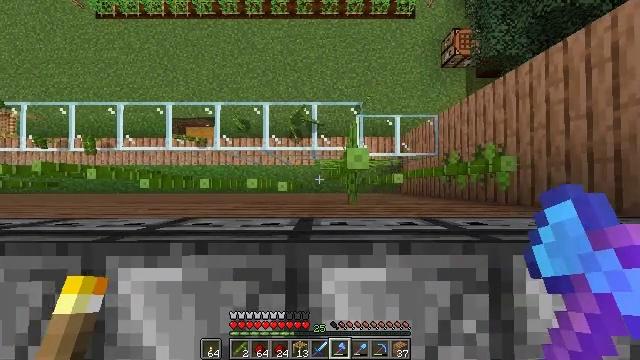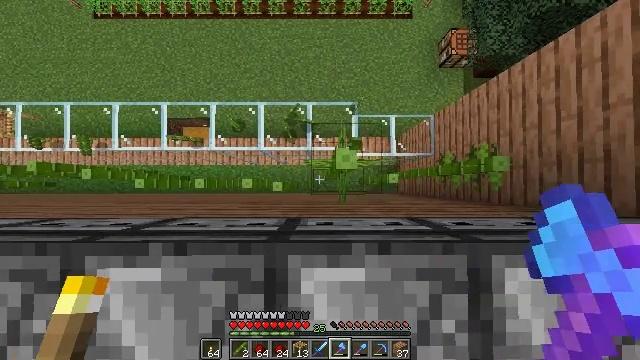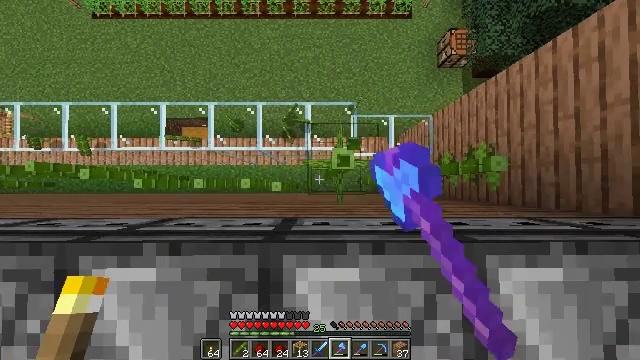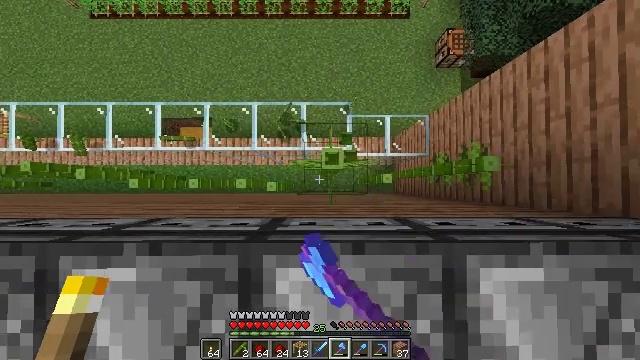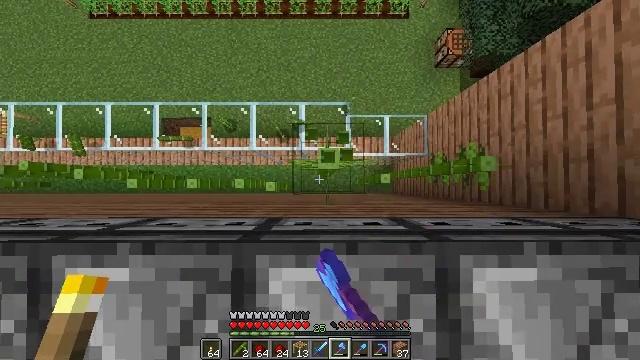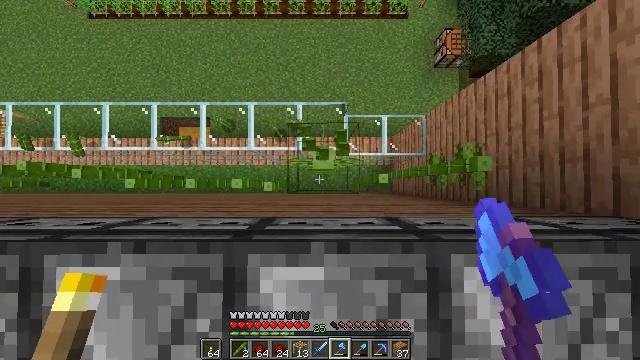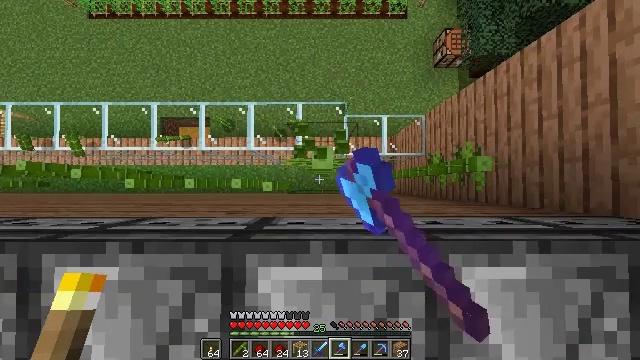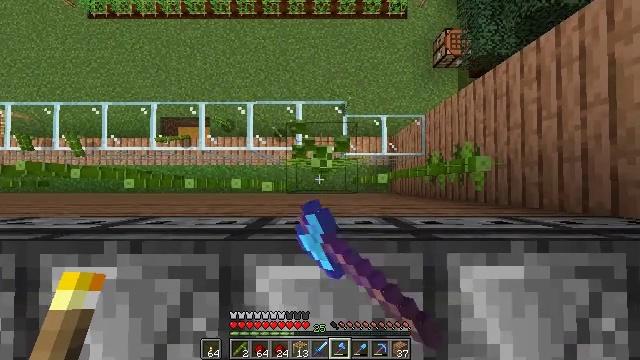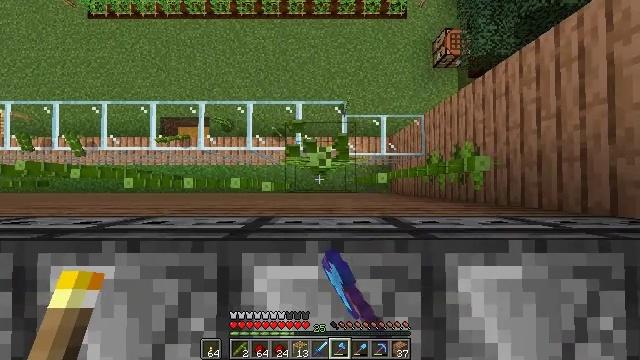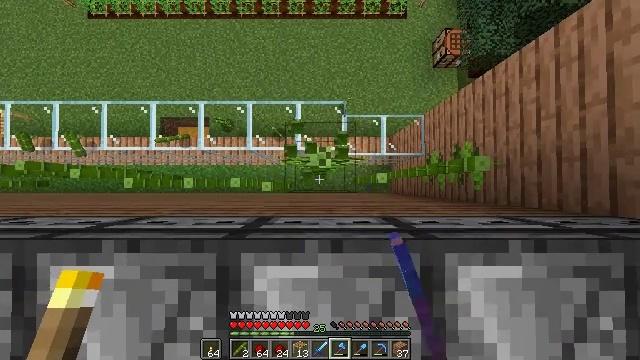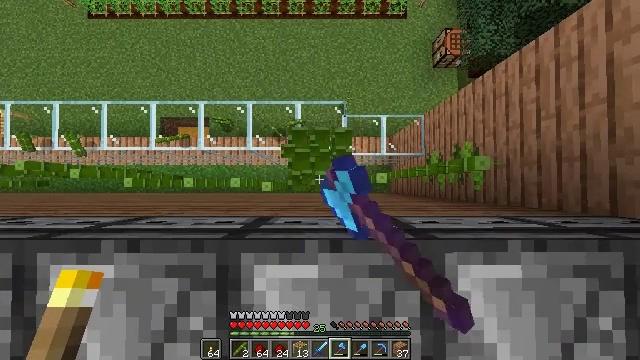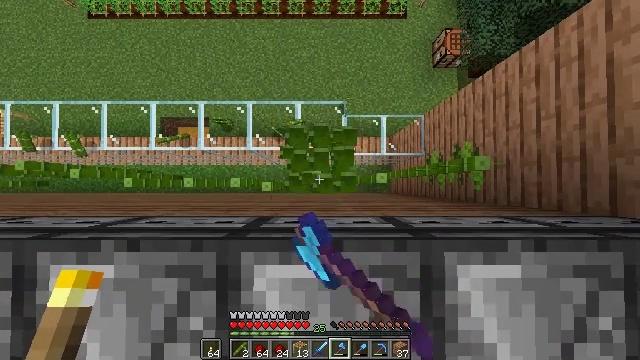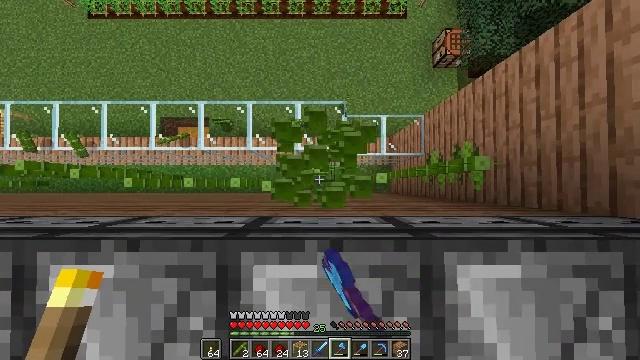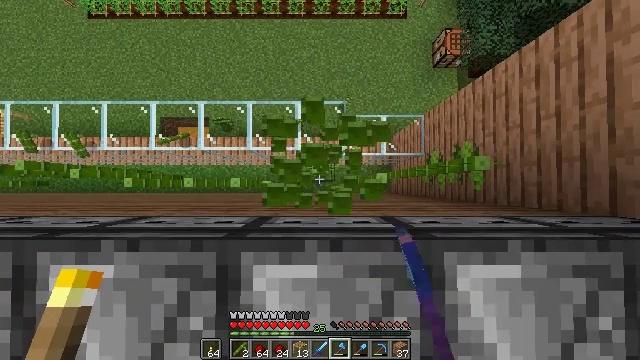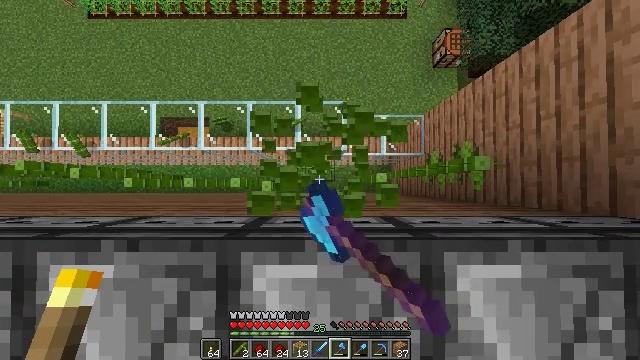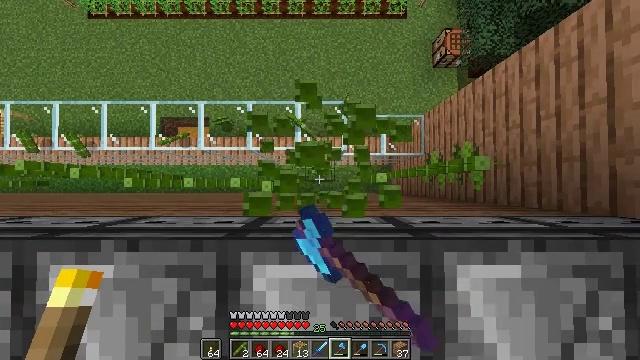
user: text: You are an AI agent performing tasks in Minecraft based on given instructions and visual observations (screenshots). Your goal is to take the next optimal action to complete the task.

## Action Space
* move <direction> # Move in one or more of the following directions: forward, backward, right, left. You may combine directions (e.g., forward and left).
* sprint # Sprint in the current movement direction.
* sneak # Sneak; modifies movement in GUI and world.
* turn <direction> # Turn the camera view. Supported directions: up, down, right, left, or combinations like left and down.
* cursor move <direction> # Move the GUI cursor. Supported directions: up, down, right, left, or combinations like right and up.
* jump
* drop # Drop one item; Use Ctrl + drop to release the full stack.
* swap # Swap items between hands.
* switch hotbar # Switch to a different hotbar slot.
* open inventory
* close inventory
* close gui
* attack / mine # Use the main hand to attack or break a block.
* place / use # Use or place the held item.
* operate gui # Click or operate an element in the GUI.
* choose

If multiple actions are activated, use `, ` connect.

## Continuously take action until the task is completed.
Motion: motion action
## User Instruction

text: Harvest bamboo from the farm.
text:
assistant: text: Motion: move right, sneak, attack / mine
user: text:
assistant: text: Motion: move right, sneak, attack / mine
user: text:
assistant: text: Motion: move right, sneak, attack / mine
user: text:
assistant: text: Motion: sneak, attack / mine
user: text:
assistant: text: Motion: sneak, attack / mine
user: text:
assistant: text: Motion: sneak, attack / mine
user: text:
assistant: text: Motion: sneak, attack / mine
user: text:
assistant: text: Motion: sneak, attack / mine
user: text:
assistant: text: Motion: sneak, attack / mine
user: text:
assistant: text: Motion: sneak, attack / mine
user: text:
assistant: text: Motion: sneak, attack / mine
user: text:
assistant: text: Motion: sneak, attack / mine
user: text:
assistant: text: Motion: sneak, attack / mine
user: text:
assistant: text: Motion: sneak, attack / mine
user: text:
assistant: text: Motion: sneak, attack / mine
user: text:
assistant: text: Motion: sneak, attack / mine
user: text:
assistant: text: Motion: sneak, attack / mine
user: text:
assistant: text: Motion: sneak, attack / mine
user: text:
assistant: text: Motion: sneak, attack / mine
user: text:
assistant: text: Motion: sneak, attack / mine
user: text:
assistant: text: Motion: sneak, attack / mine
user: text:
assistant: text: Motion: sneak, attack / mine
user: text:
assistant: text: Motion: sneak, attack / mine
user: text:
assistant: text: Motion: sneak, attack / mine
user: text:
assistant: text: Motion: sneak, attack / mine
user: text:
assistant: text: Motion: sneak, attack / mine
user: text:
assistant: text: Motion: sneak, attack / mine
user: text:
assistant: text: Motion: sneak, attack / mine
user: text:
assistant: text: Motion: sneak, attack / mine
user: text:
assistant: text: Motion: sneak, attack / mine